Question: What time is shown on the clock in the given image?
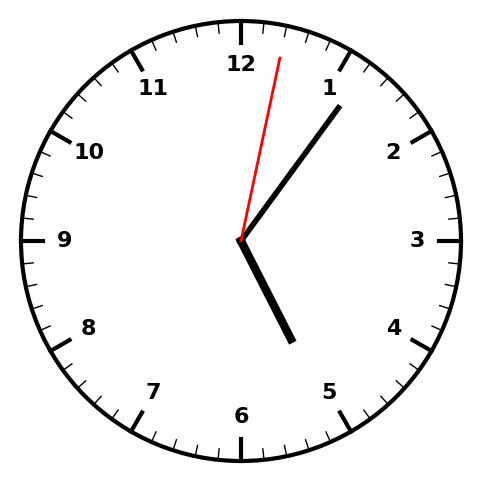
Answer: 05:06:02